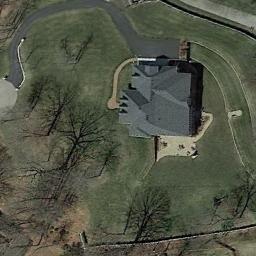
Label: sparse_residential